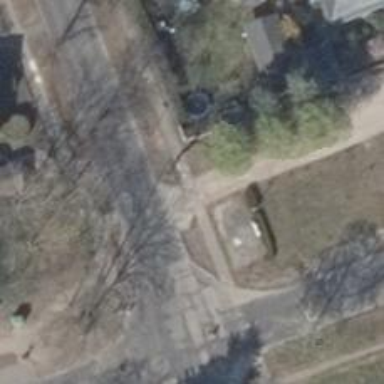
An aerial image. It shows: Service road.